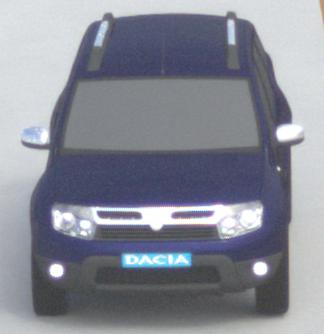
Make: Dacia
Model: Duster dCi 110 FAP
Detailed model: Duster (I)
Model produced from: 2010/06
Model produced until: 2013/11
Doors: 5
Color: blue
Road condition: dry road
Daytime: midday
Contrast: medium contrast